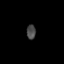
Tissue: prostate
Cell type: T cells
Senescence score: 0.3063
Nuclear area (px): 130
Mean DAPI intensity: 71.2